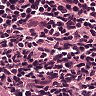
Metastatic tissue present: no